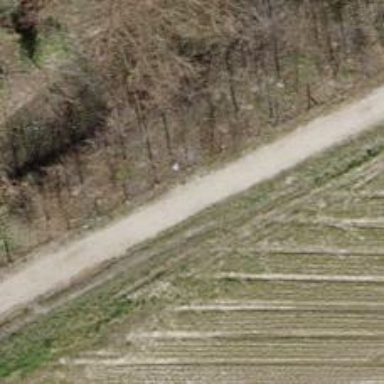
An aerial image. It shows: Track with fine gravel surface. The track has grade2 tracktype.